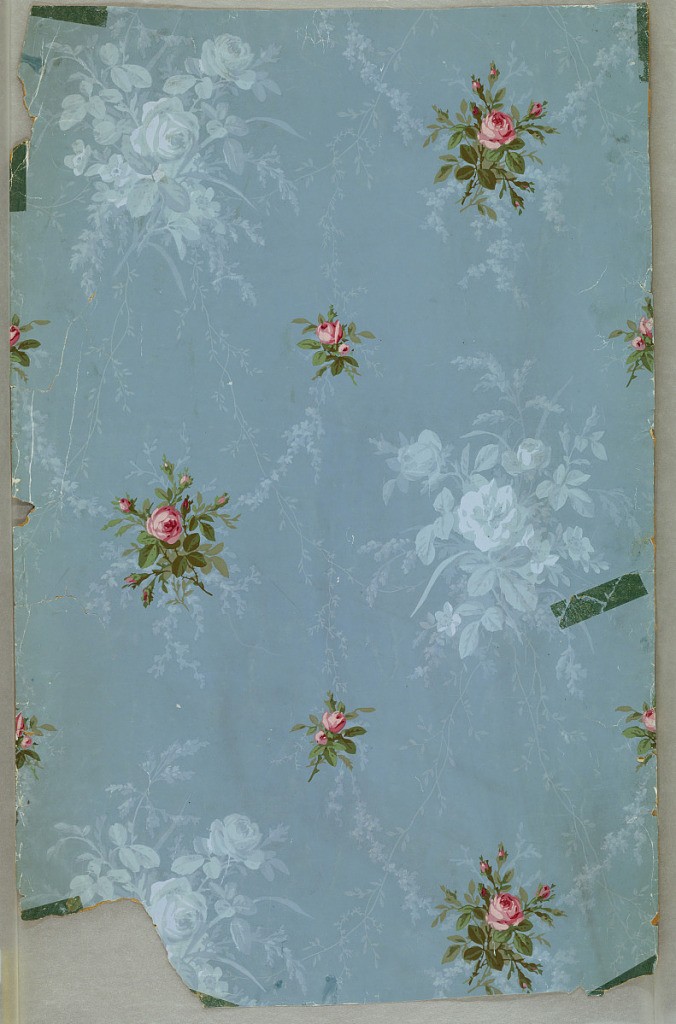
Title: Sidewall
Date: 1860–1900
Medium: Block printed on paper
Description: Realistically rendered red roses and rose buds, alternating large and small, on the diagonal. Secondary pattern of more subtle monochrome blue bouquets. also sublte monochrome blue swags connecting red roses. Printed on medium blue ground.